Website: crate-barrel
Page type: delivery-shipping
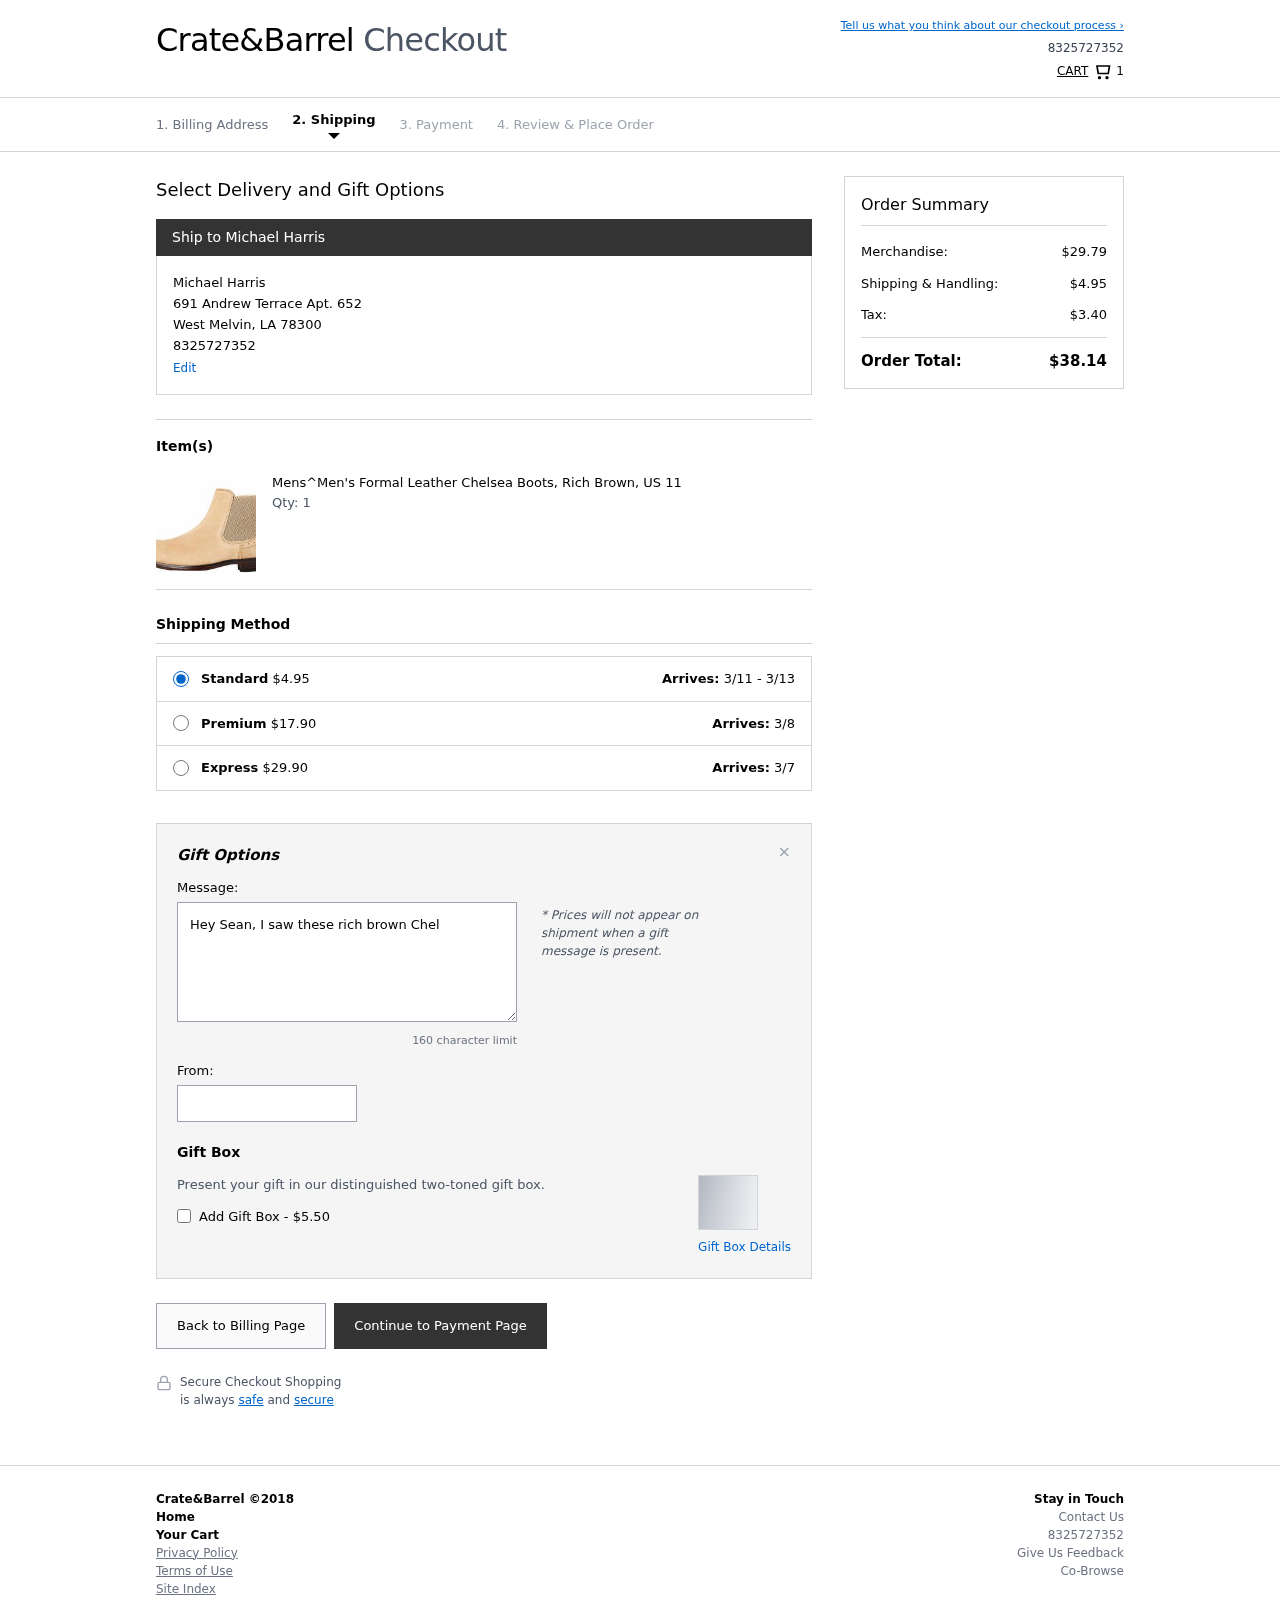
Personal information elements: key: PII_CITY
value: West Melvin
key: PII_FULLNAME
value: Michael Harris
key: PII_PHONE
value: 8325727352
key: PII_POSTCODE
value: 78300
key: PII_STATE_ABBR
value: LA
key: PII_STREET
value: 691 Andrew Terrace Apt. 652
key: PII_FIRSTNAME
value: Michael
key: PII_LASTNAME
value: Harris
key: PII_FULLNAME2
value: Michael Harris
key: PII_FULLNAME3
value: Michael Harris
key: PII_FIRSTNAME2
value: Michael
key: PII_FIRSTNAME3
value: Michael
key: PII_LASTNAME2
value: Harris
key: PII_LASTNAME3
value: Harris
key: PII_FIRSTNAME_DERIVED
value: Michael
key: PII_LASTNAME_DERIVED
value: Harris
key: PII_FULLNAME_DERIVED
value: Michael Harris
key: PII_NAME_FULL_DERIVED
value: Michael Harris
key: PII_PHONE_LINE
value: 7352
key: PII_PHONE_SUFFIX
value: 7352
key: PII_PHONE2
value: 8325727352
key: PII_PHONE3
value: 8325727352
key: PII_PHONE_NUMERIC
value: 8325727352
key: PII_PHONE_LINE_NUMERIC
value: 7352
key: PII_PHONE_SUFFIX_NUMERIC
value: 7352
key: PII_PHONE2_NUMERIC
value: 8325727352
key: PII_PHONE3_NUMERIC
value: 8325727352
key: PII_PHONE_DIGITS
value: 8325727352
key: PII_PHONE_LAST4
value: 7352
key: PII_GIFT_MESSAGE
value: Hey Sean, I saw these rich brown Chelsea boots and immediately thought of you—perfect for those upcoming formal events! I know you'll rock them with your style. Enjoy!

Michael
Product elements: key: PRODUCT1_NAME
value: Mens^Men's Formal Leather Chelsea Boots, Rich Brown, US 11
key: PRODUCT1_QUANTITY
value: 1
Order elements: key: ORDER_NUM_ITEMS
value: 1
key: ORDER_SHIPPING_COST
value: $4.95
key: ORDER_DELIVERY_DATE
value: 3/11 - 3/13
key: PREMIUM_SHIPPING_COST
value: $17.90
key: PREMIUM_DELIVERY_DATE
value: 3/8
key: EXPRESS_SHIPPING_COST
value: $29.90
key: EXPRESS_DELIVERY_DATE
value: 3/7
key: ORDER_SUBTOTAL
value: $29.79
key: ORDER_SHIPPING_COST2
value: $4.95
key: ORDER_TAX
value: $3.40
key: ORDER_TOTAL
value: $38.14